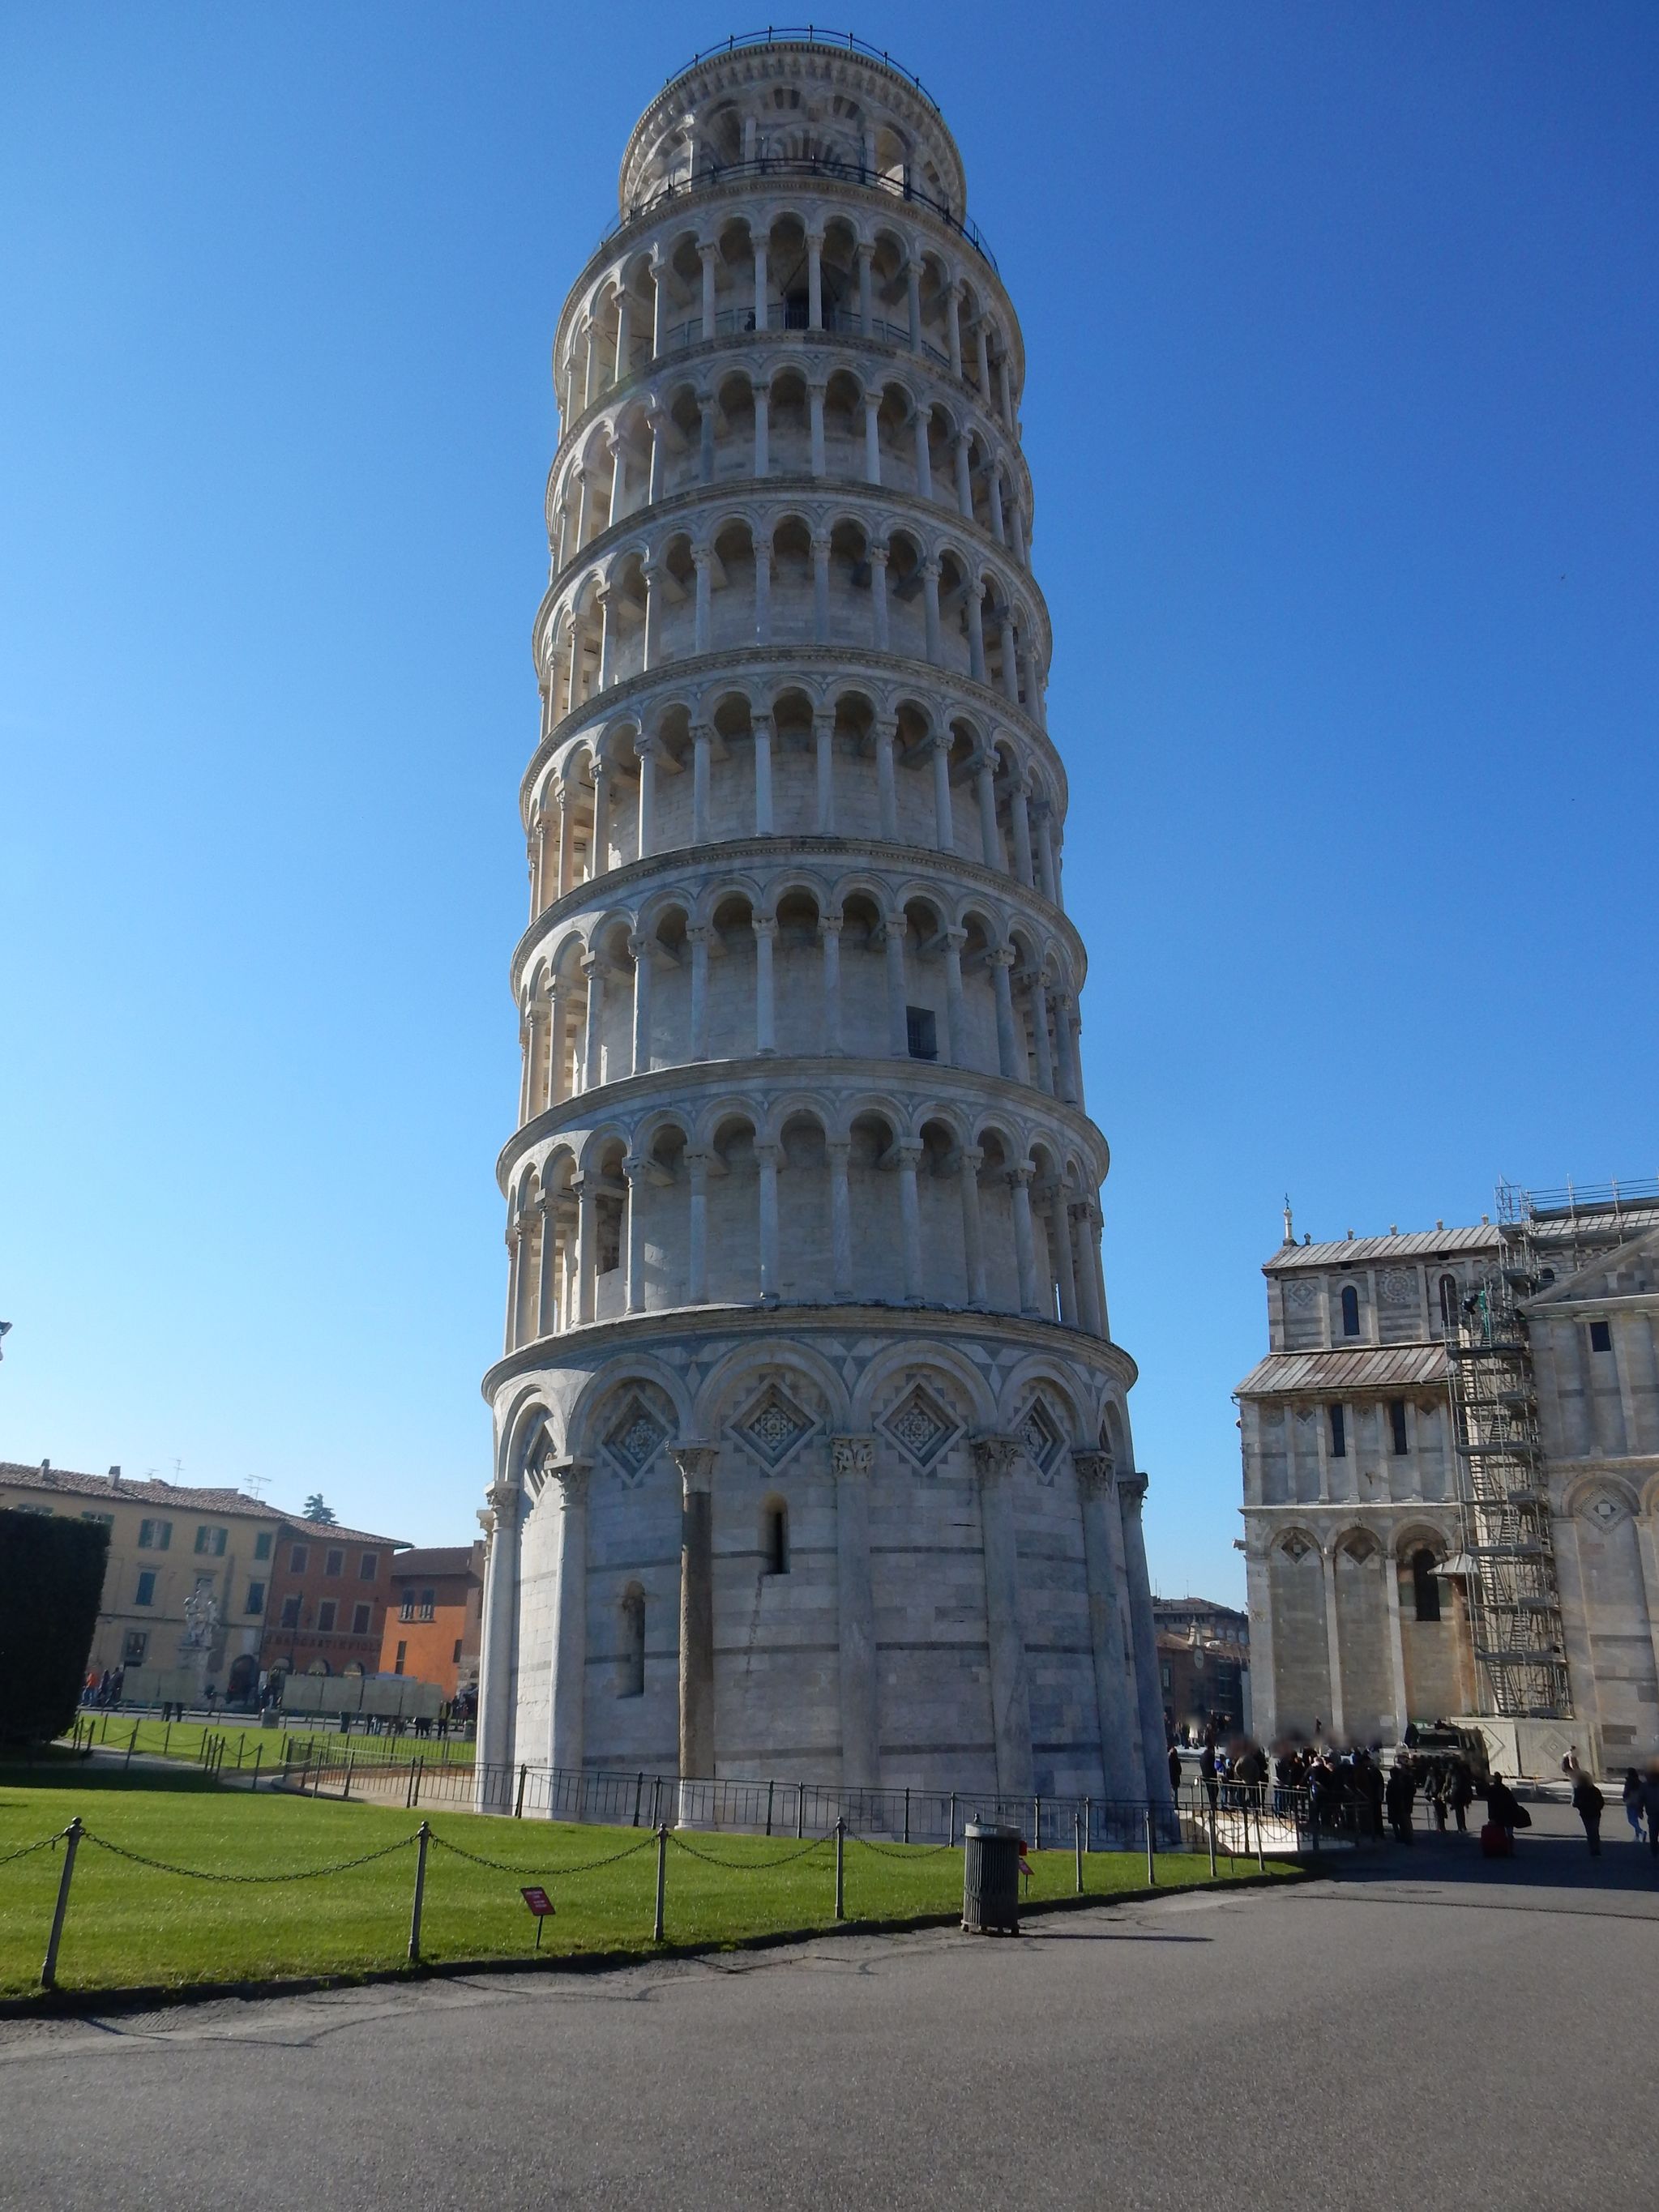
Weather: clear
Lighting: day
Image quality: good
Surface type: driving surface
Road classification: pedestrian
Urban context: dense urban cluster
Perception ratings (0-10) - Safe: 5.32, Lively: 5.44, Beautiful: 1.17, Boring: 5.55, Depressing: 5.31, Wealthy: 2.25